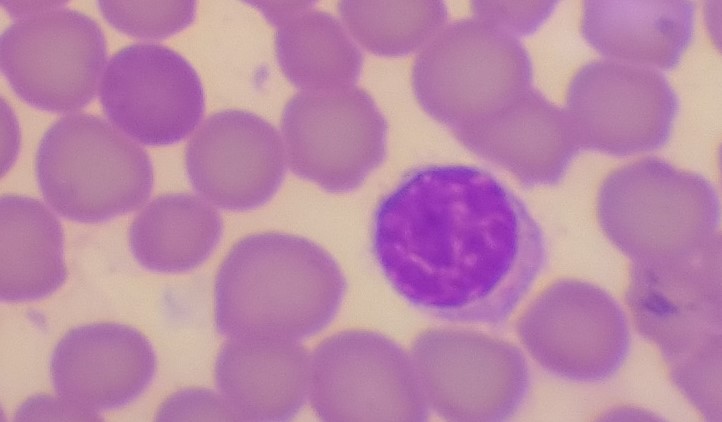
White blood cell type: Lymphocyte